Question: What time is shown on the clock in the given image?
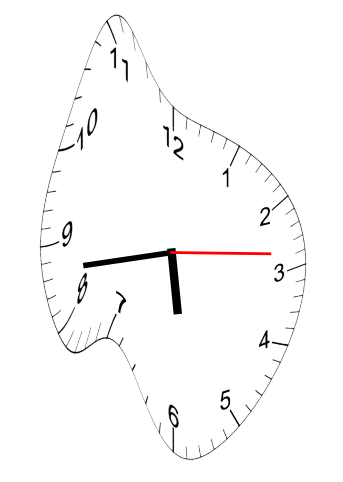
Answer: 05:43:14